Field crop: tomato
Growth stage: 1
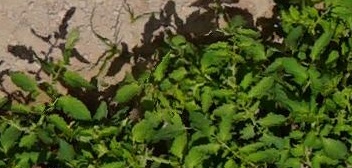
Species: tomato